Field crop: maize
Growth stage: 2
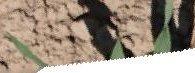
Species: maize